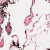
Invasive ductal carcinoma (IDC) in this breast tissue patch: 0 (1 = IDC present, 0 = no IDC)